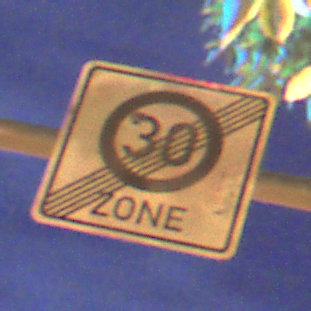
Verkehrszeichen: EndeZone30
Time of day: Night
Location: Outdoor (Urban)
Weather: PartlyCloudy
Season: NotSpecified
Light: Artificial